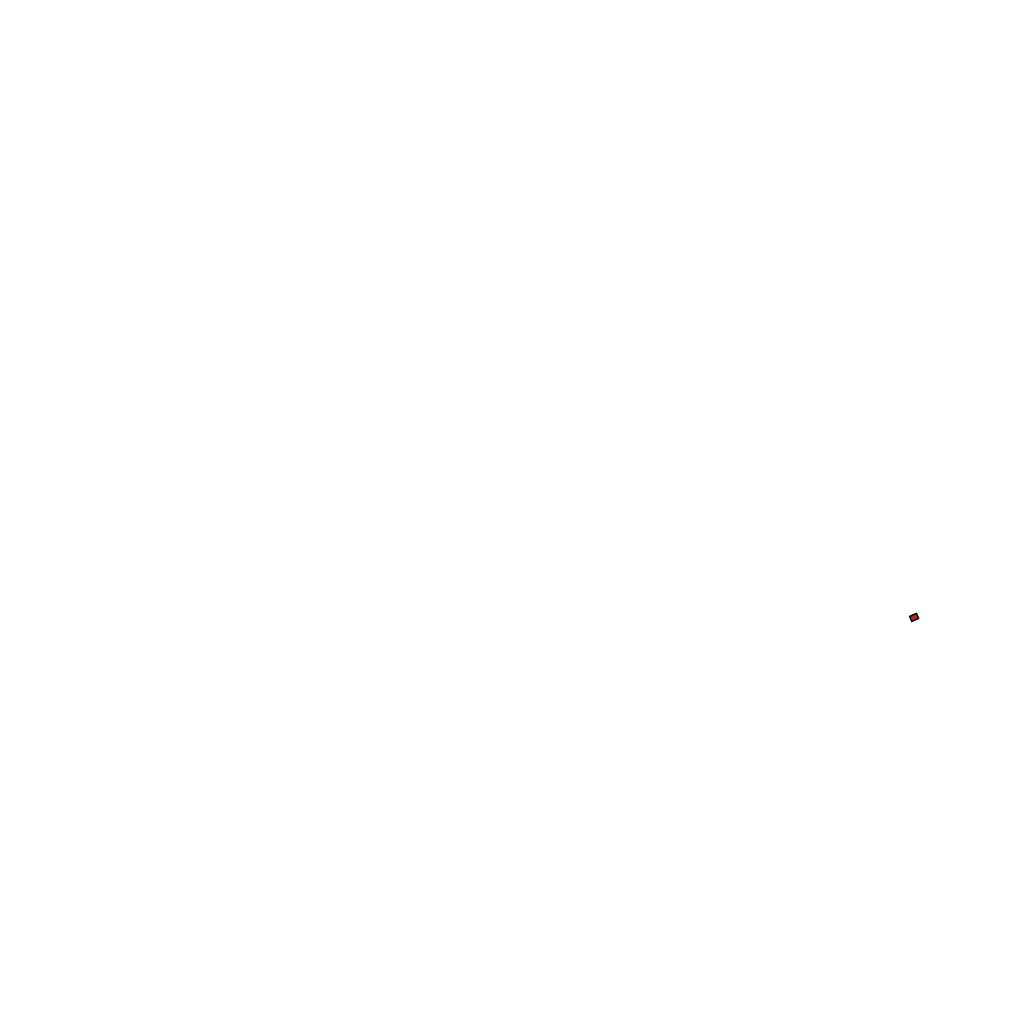
Tags: overhead vector_map, industrial, recreation, density_5, Facility, 1.0 km²